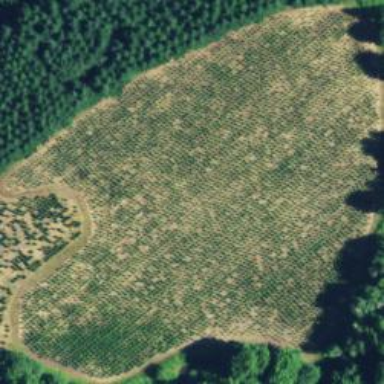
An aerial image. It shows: Plant nursery specializing in growing Christmas trees.